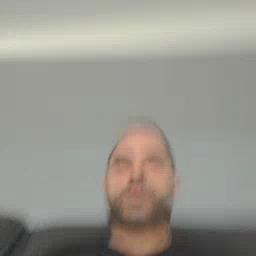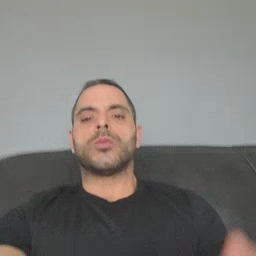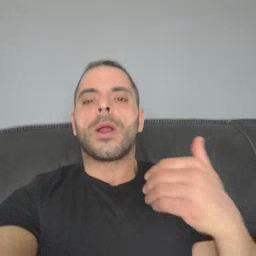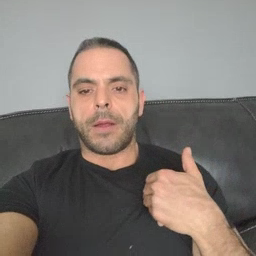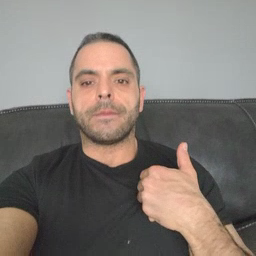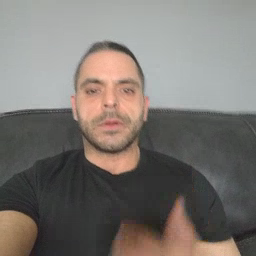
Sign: have